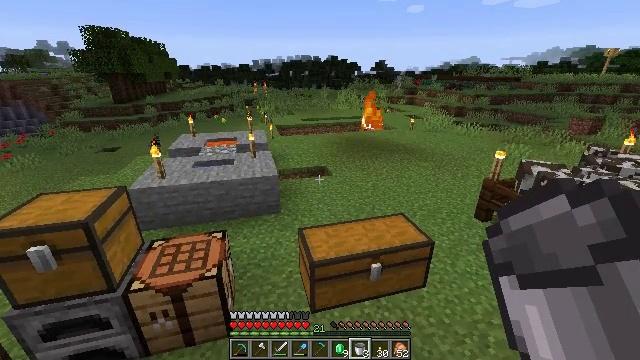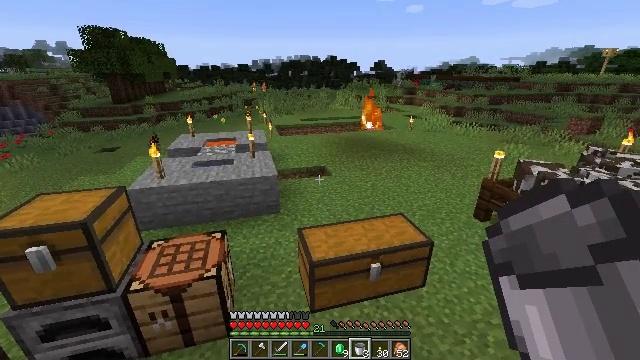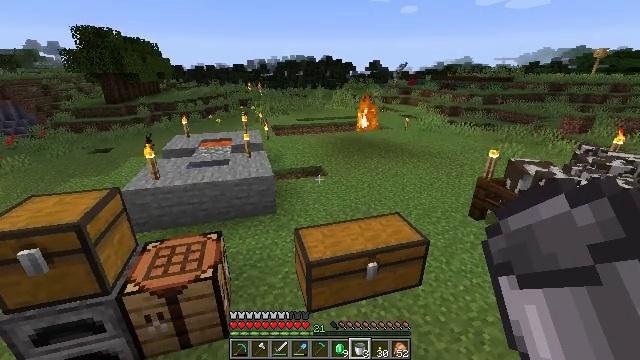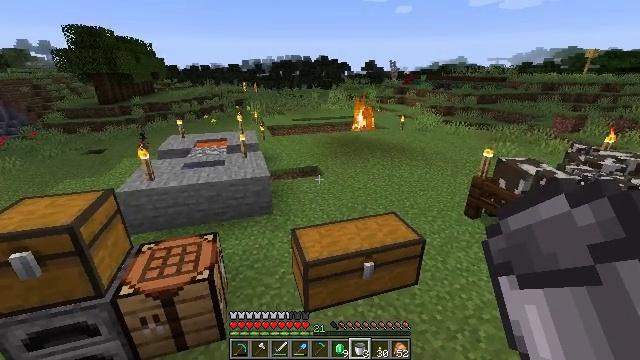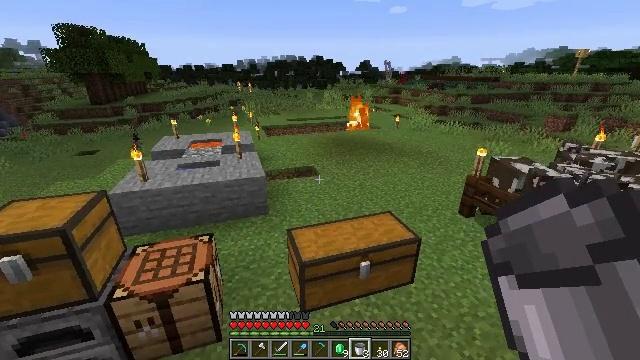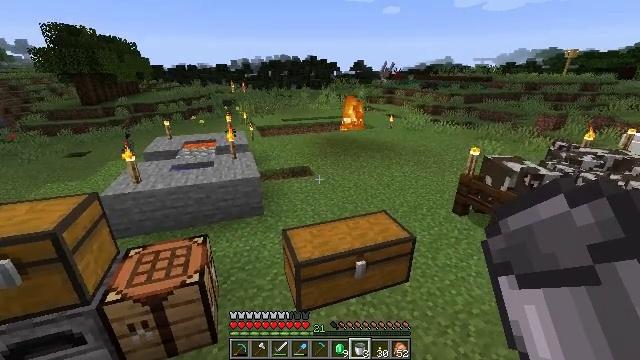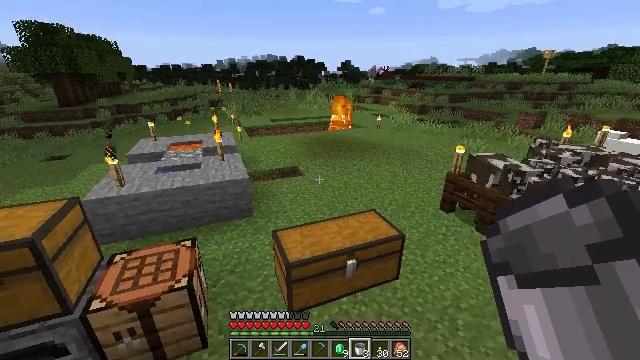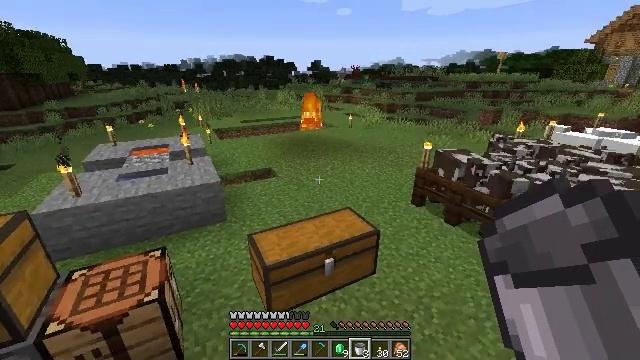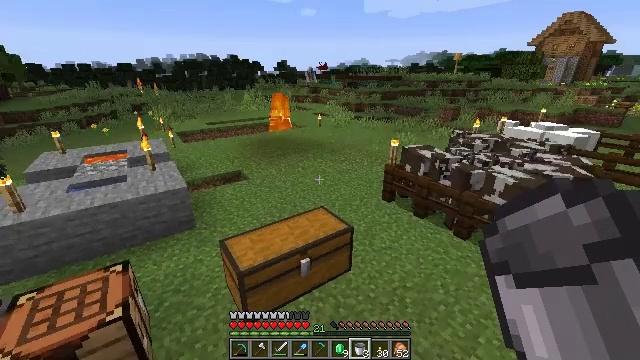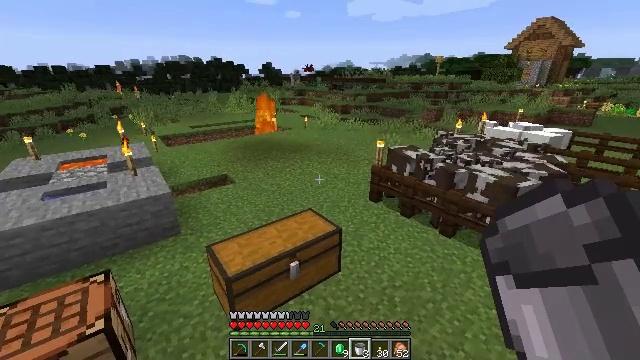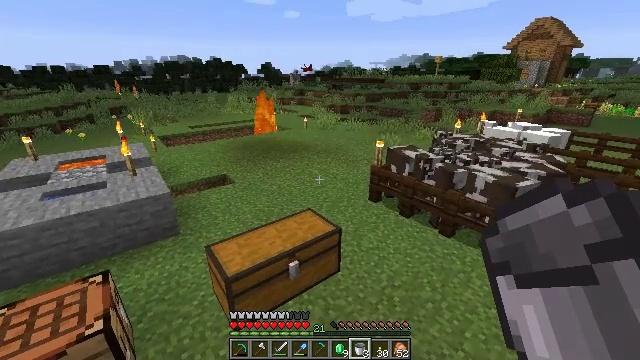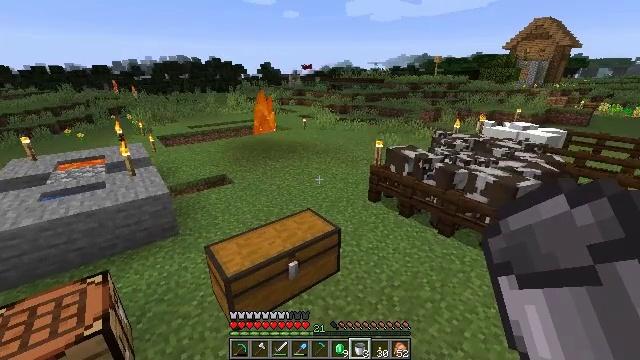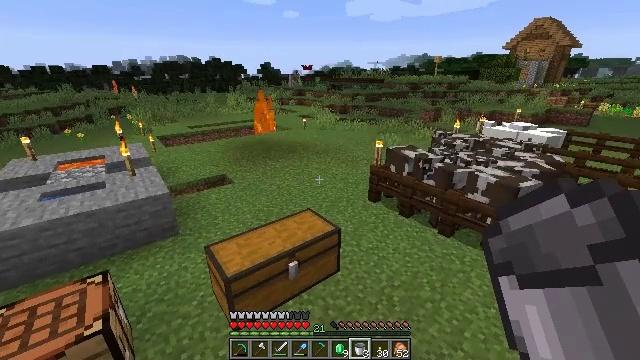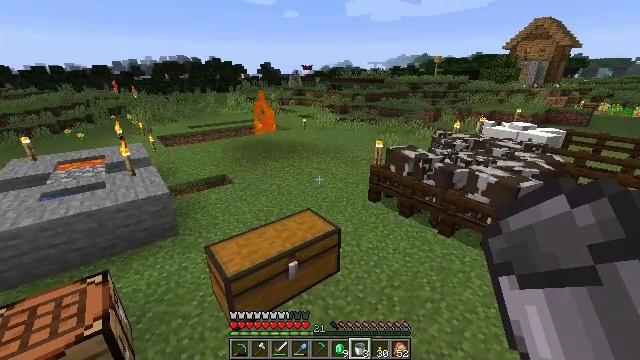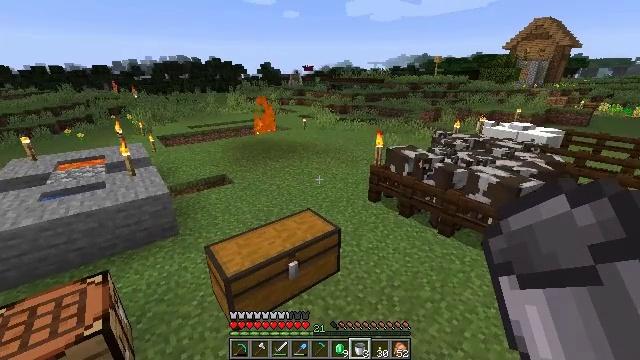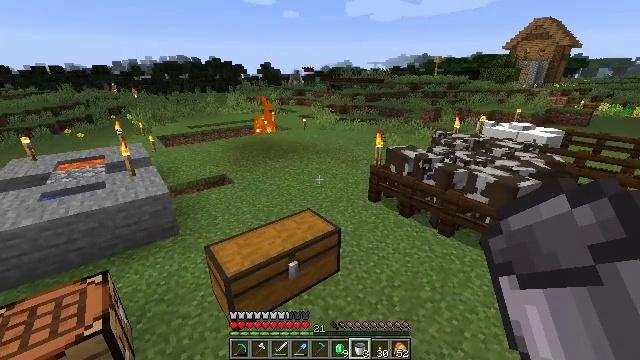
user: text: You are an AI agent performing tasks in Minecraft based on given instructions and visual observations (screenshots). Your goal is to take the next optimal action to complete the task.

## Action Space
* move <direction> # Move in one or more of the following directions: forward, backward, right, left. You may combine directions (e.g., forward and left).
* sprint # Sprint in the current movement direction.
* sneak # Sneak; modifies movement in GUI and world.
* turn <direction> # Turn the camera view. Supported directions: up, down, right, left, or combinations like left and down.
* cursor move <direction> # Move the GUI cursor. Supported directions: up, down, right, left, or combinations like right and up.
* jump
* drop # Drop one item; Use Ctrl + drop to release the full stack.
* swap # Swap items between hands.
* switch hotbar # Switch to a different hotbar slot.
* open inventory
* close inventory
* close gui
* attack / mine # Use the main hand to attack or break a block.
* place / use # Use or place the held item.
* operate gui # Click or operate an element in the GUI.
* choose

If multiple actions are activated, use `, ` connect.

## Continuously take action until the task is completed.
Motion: motion action
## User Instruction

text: Obtain gold nugget by crafting gold ingot.
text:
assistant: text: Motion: no_op
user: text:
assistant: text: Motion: no_op
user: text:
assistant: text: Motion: no_op
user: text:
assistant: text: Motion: turn right
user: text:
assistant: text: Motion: turn right
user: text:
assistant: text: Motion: turn right
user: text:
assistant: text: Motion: turn right
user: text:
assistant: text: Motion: turn right
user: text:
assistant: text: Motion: turn right
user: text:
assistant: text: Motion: no_op
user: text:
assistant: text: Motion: no_op
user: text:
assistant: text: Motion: no_op
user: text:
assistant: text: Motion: no_op
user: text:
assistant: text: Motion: no_op
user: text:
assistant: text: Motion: no_op
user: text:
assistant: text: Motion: no_op
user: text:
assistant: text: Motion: no_op
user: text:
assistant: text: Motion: no_op
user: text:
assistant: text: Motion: no_op
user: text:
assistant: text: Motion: no_op
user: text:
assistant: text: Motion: no_op
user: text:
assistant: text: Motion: no_op
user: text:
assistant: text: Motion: no_op
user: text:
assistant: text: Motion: no_op
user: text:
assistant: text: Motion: no_op
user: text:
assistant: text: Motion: no_op
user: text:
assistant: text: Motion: no_op
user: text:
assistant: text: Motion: no_op
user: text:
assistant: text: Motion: no_op
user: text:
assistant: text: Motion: no_op